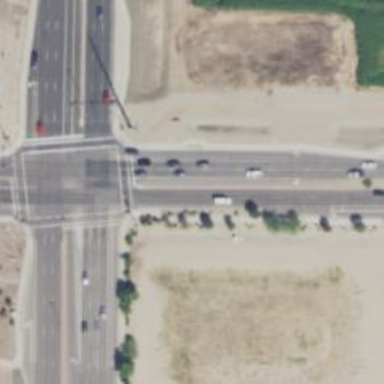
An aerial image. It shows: Solid stop line on the road.